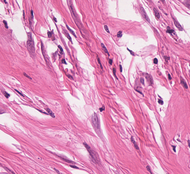
Tumor epithelial tissue: no
Tumor-associated stroma tissue: yes
Normal tissue: no